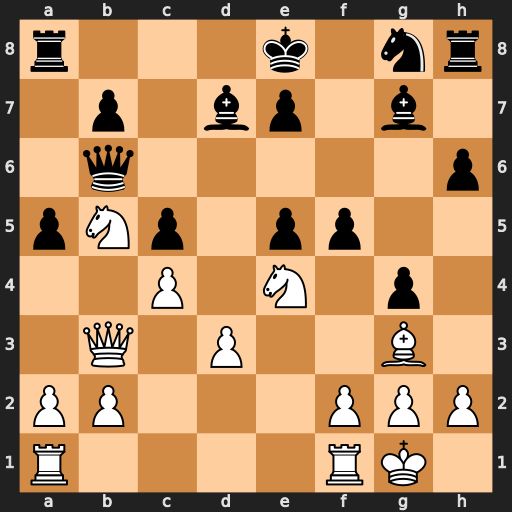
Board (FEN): r3k1nr/1p1bp1b1/1q5p/pNp1pp2/2P1N1p1/1Q1P2B1/PP3PPP/R4RK1
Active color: w
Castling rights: kq
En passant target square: -
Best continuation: Nbd6+ Qxd6 Nxd6+